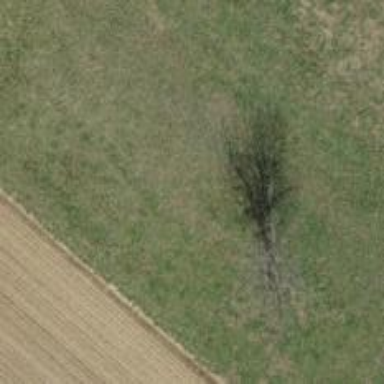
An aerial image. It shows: Mixed-leaf deciduous tree in its natural environment.